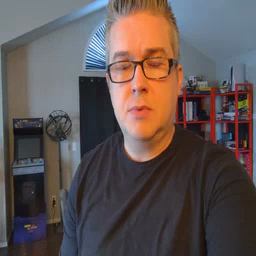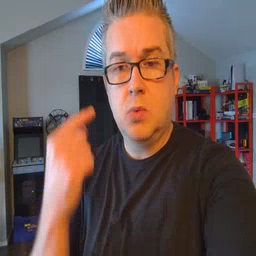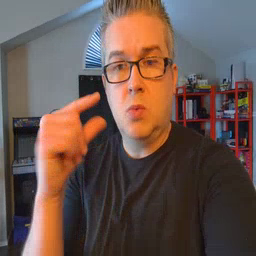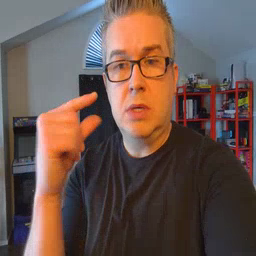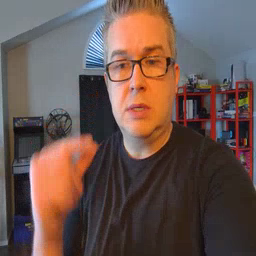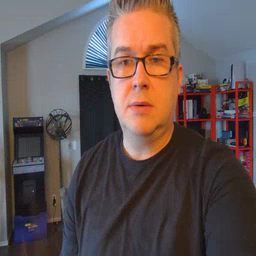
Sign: green